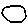
Label: circle